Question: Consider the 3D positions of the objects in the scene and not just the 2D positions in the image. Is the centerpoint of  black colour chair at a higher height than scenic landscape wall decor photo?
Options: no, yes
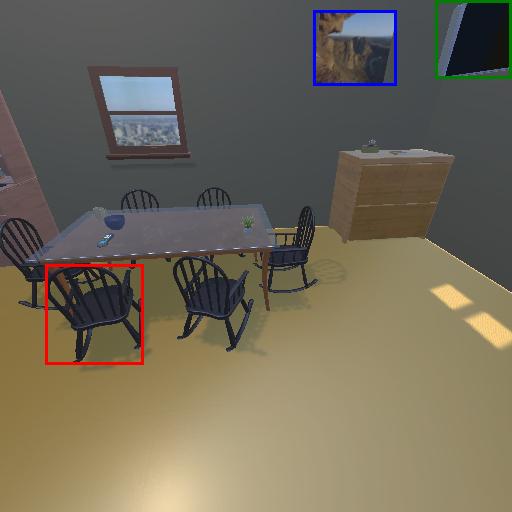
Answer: no